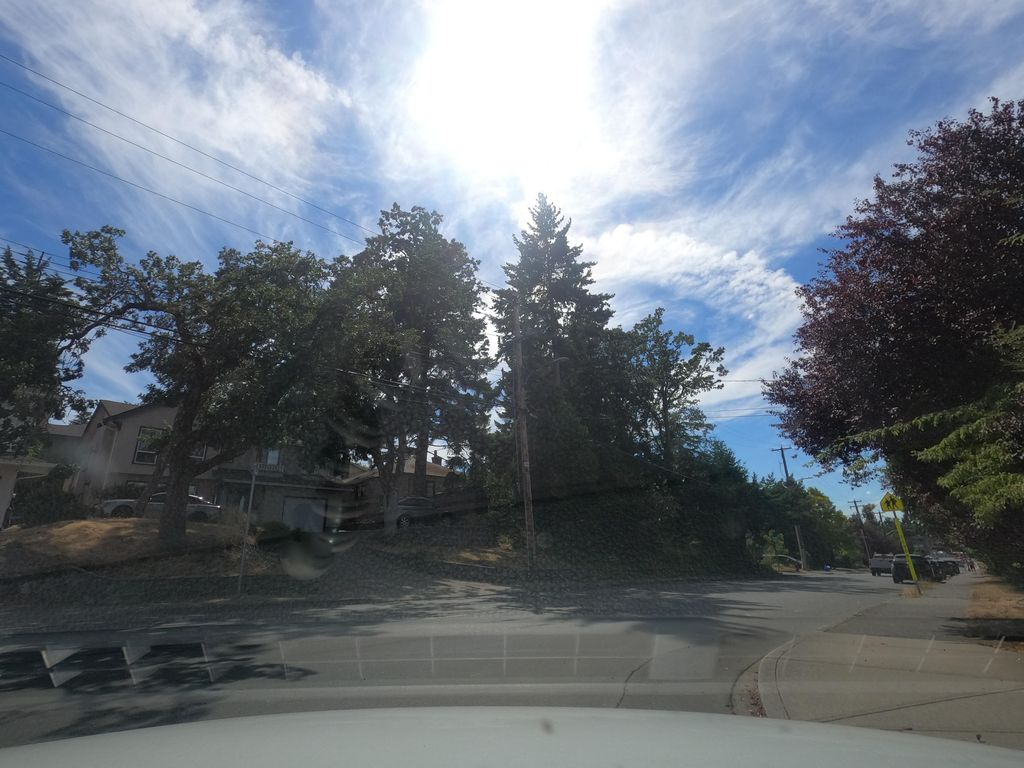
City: victoria